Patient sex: M
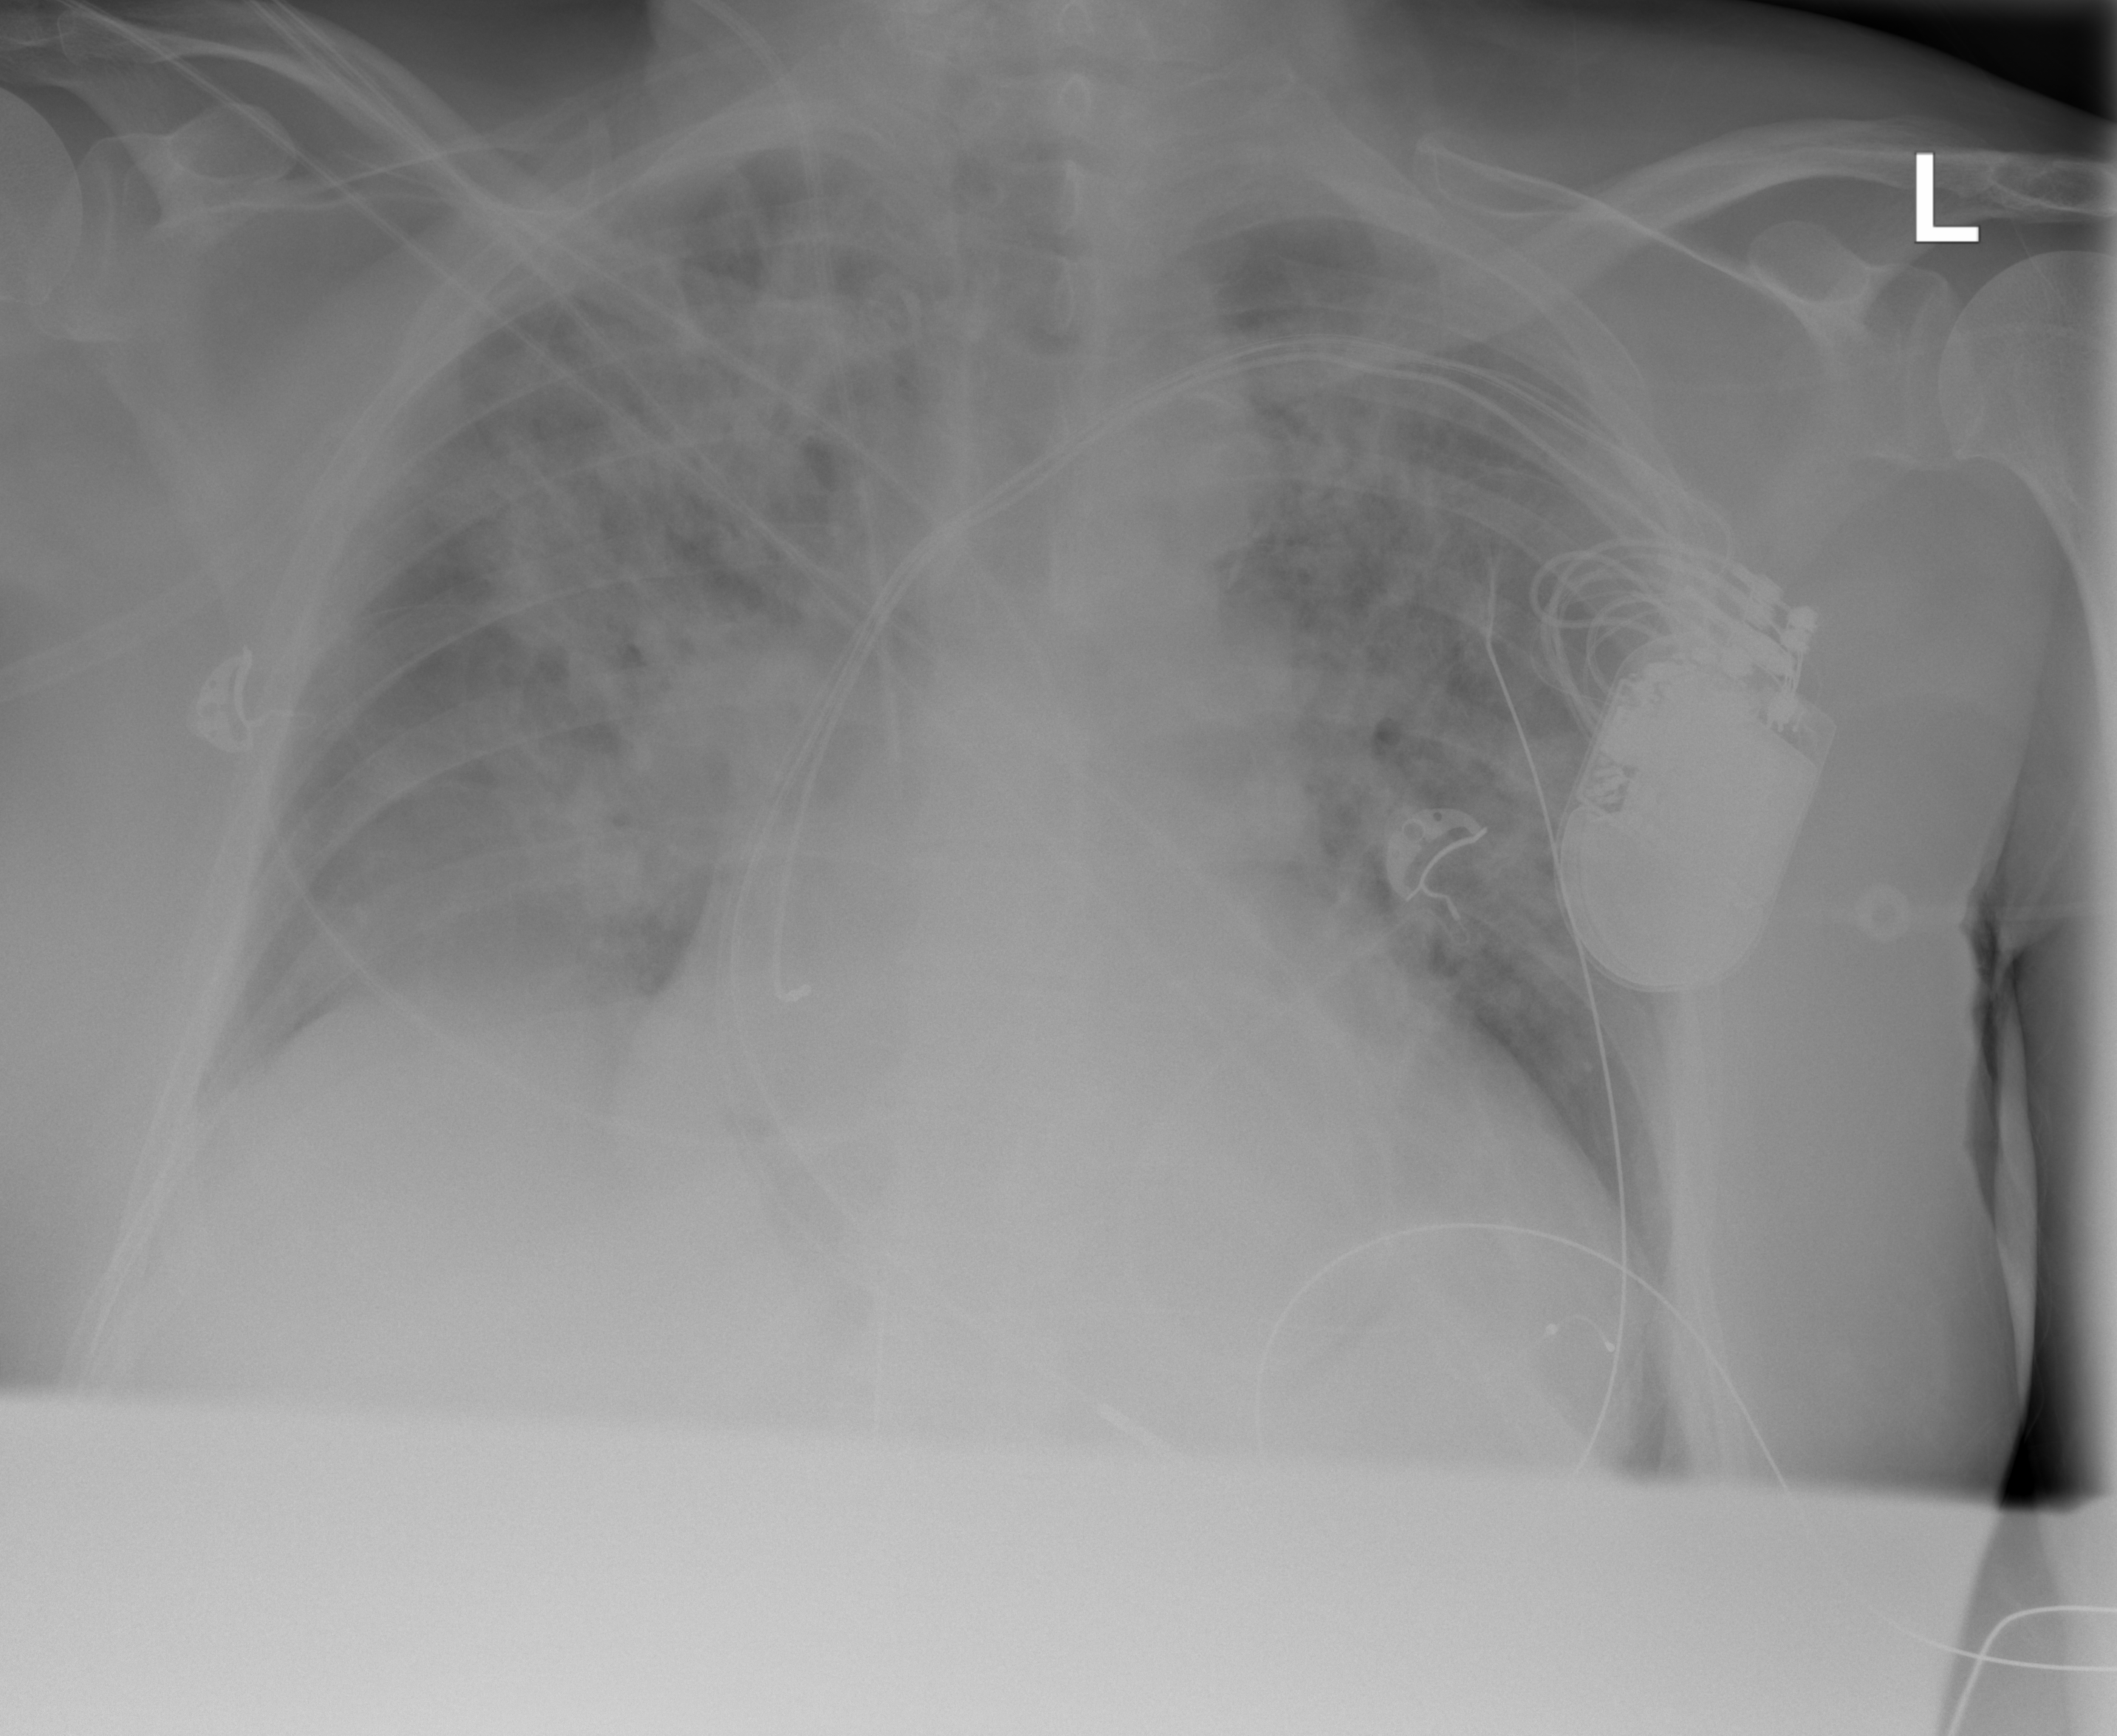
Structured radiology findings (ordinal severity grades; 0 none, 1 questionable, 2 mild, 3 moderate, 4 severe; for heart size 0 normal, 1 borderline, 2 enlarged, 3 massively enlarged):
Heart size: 2
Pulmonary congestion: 2
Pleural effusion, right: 1
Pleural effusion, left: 0
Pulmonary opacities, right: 3
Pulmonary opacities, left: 3
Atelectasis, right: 2
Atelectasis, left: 1